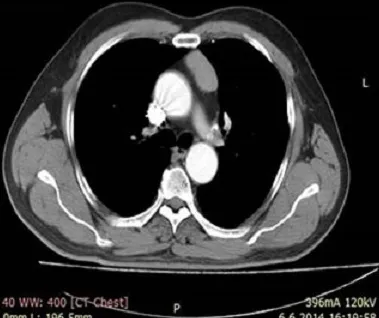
Preoperative tomography image of the mass lateral to sternum at the left.
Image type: radiology (ct)